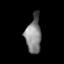
Tissue: lung
Cell type: Endothelial cells
Senescence score: 0.197
Nuclear area (px): 556
Mean DAPI intensity: 128.912